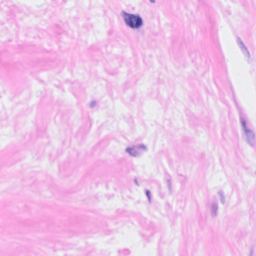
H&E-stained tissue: Breast